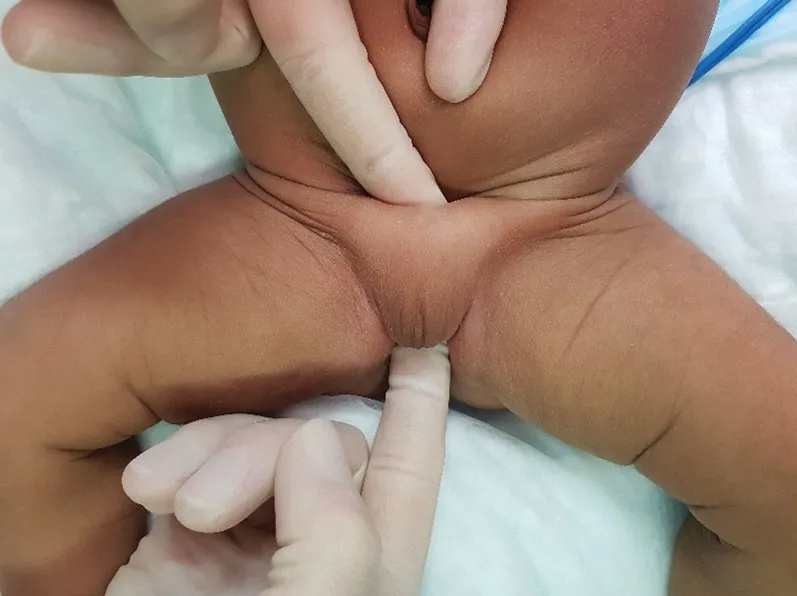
Demonstration of thickened pubic symphysis.
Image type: medical_photograph (other_medical_photograph)